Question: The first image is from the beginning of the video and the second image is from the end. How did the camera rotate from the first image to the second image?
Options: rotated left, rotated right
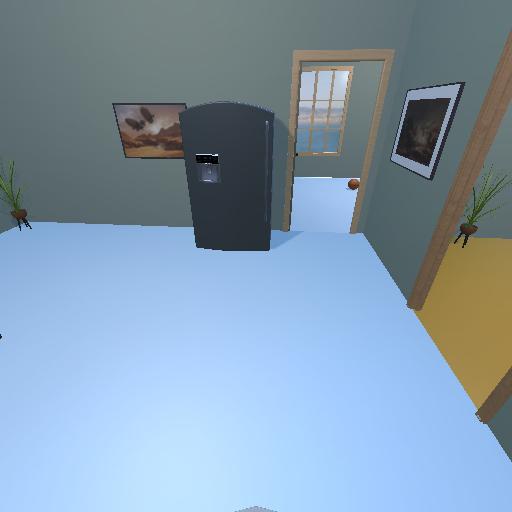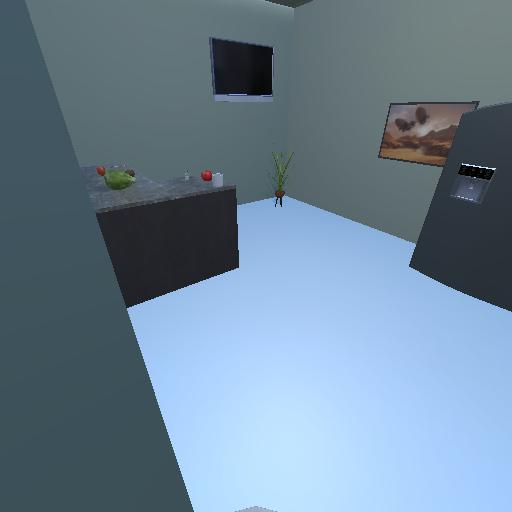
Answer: rotated left